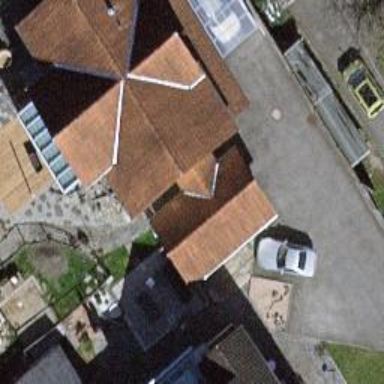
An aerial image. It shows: Garage building.